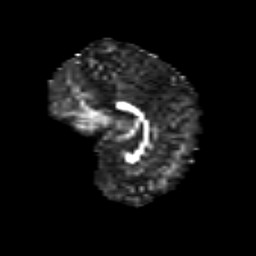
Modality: FA
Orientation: sagittal
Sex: female
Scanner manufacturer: siemens
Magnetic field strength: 3 T
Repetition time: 5 s
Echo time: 0.071 s